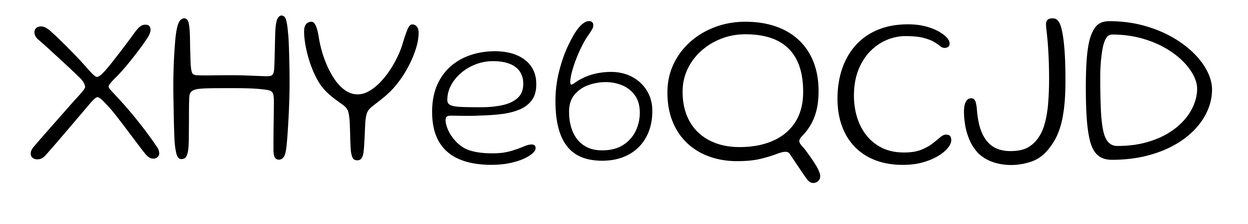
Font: Gluten_ExtraLight